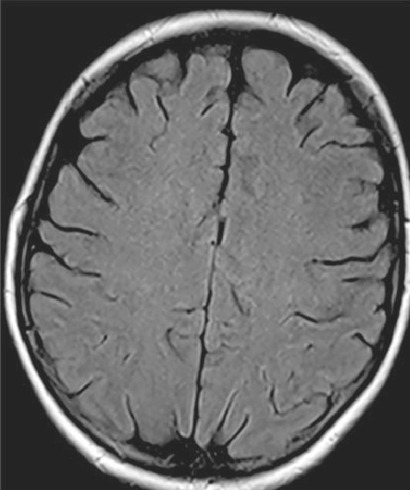
Label: notumor